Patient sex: M
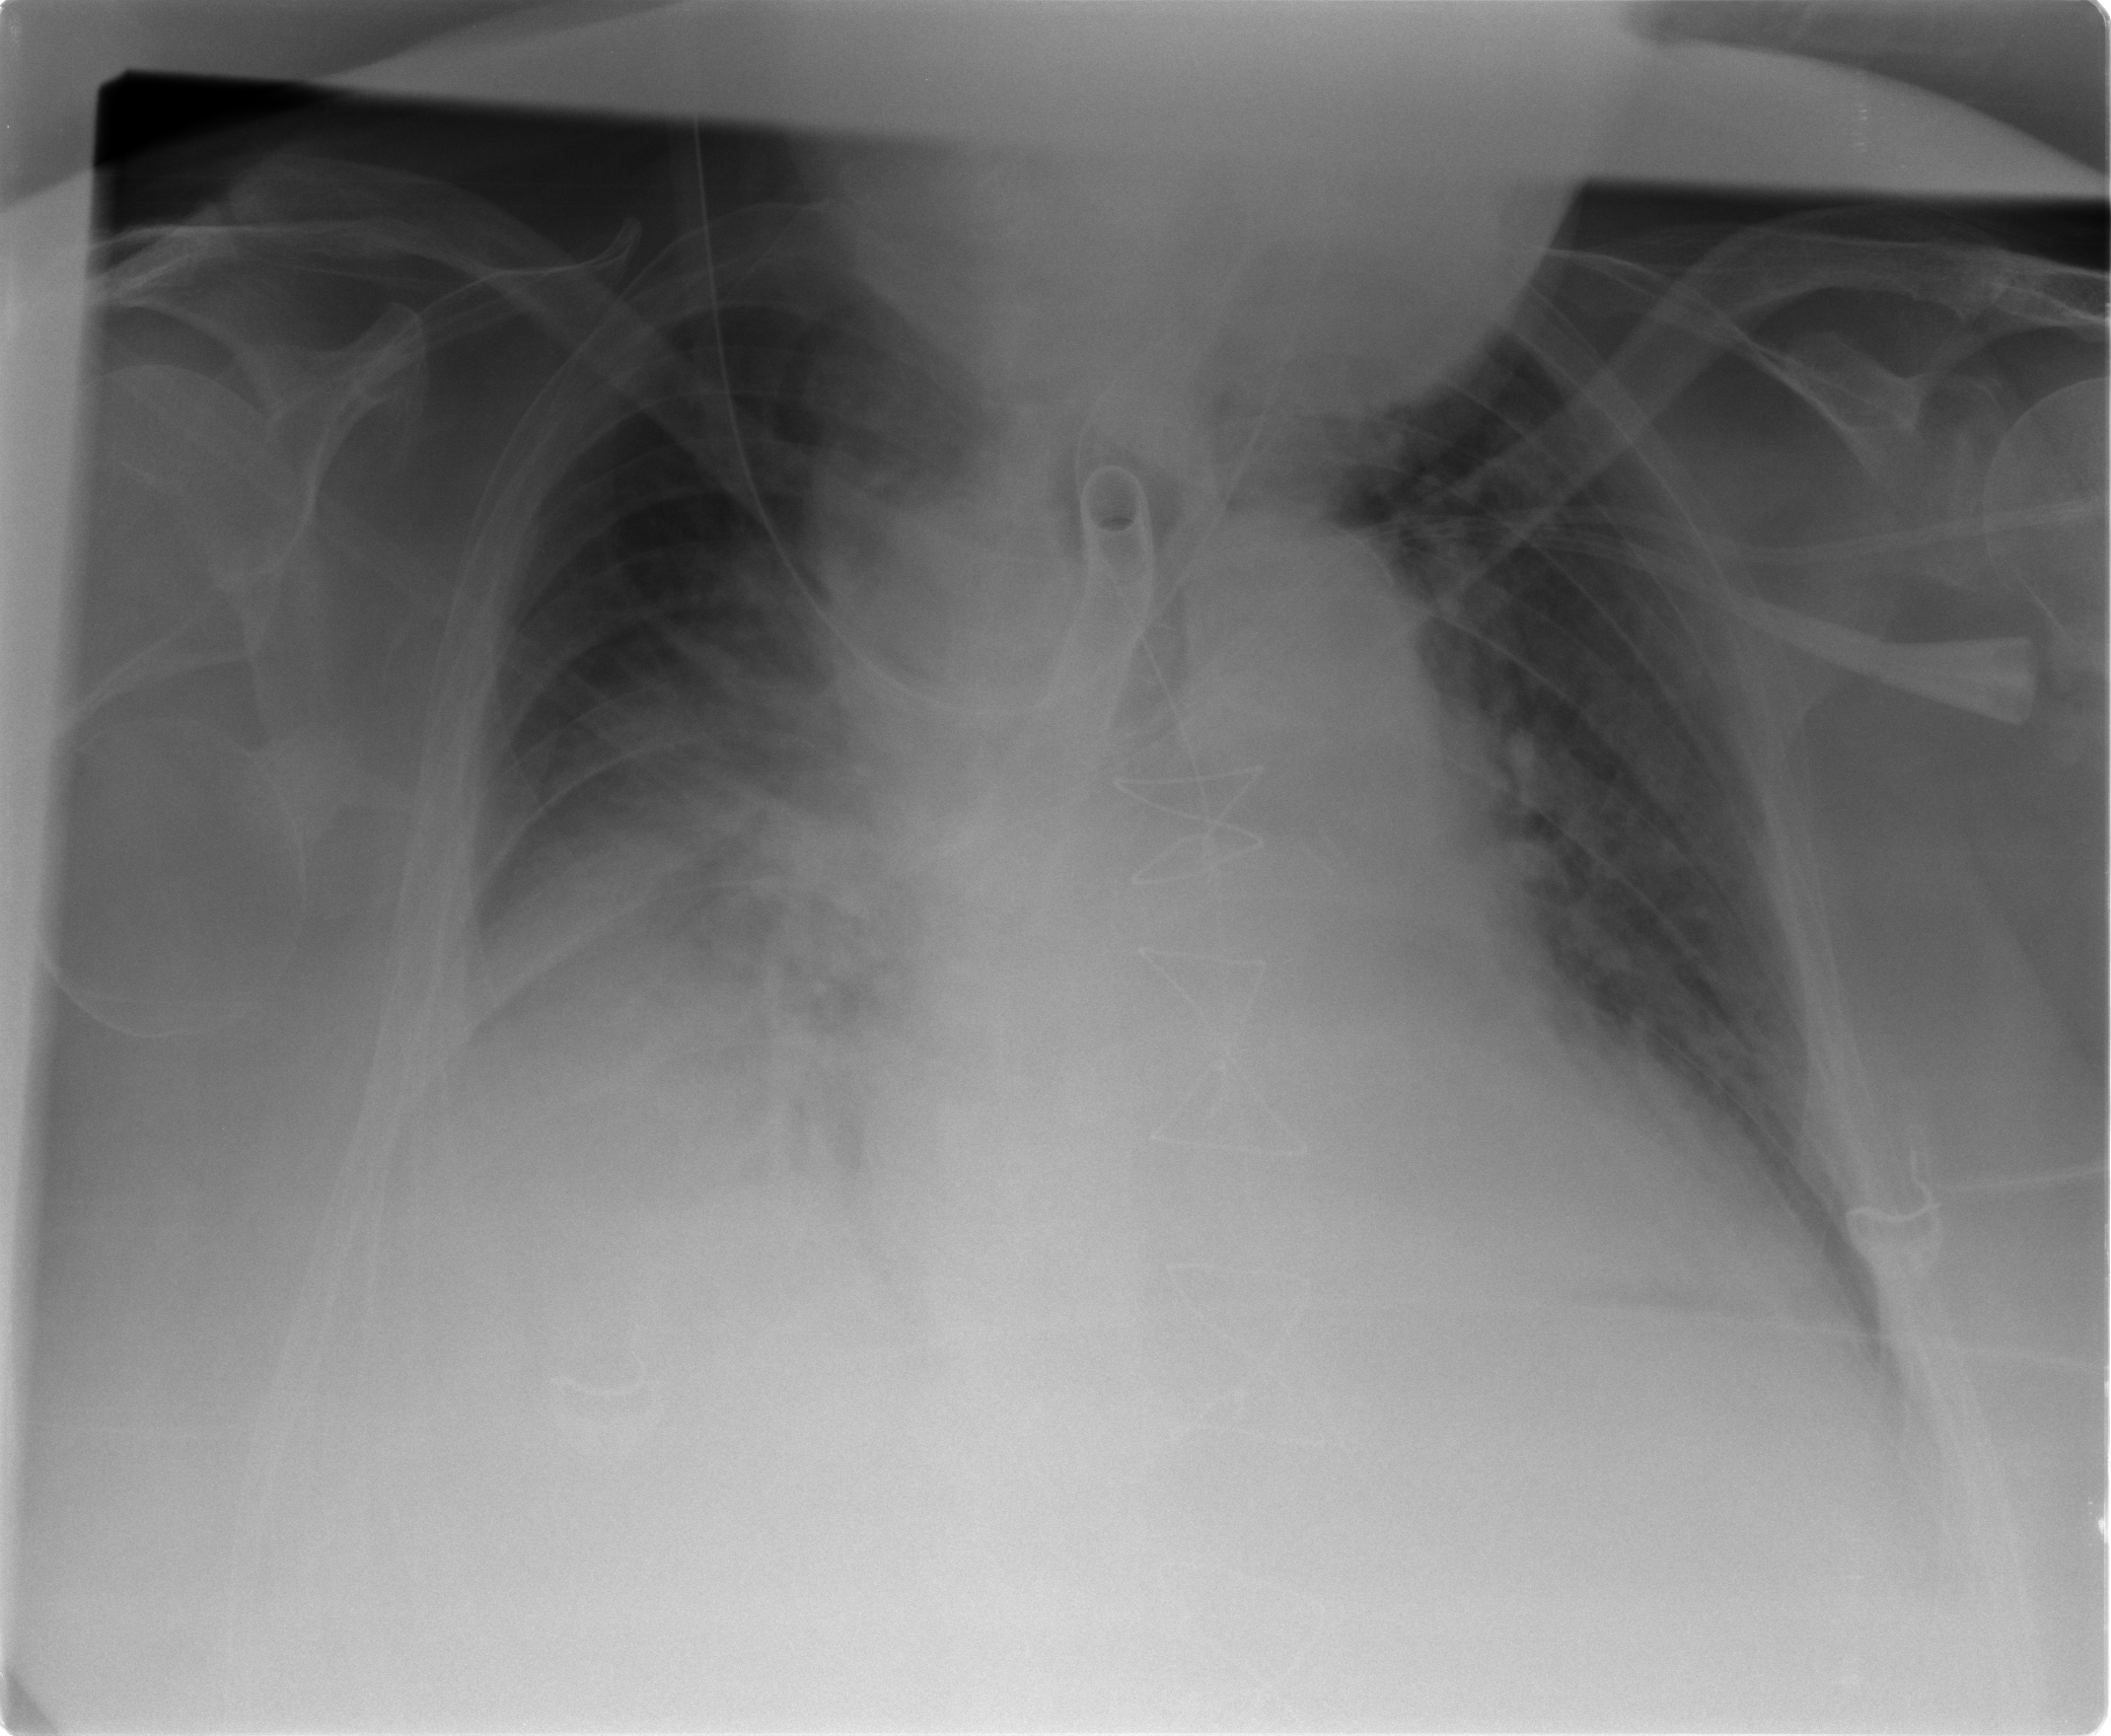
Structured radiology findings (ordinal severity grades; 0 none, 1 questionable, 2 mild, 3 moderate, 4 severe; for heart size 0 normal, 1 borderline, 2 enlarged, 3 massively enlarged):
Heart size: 2
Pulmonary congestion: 2
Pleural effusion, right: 3
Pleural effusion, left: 1
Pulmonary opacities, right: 3
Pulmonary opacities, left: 1
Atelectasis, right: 3
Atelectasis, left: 2